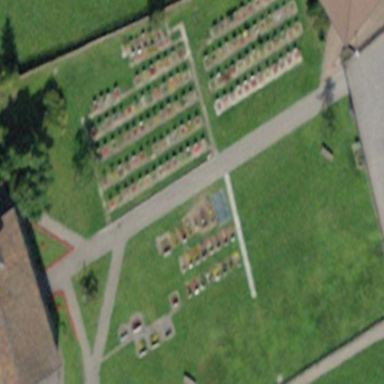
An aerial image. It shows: Cemetery.